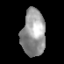
Tissue: prostate
Cell type: T cells
Senescence score: 0.6947
Nuclear area (px): 1074
Mean DAPI intensity: 152.304